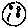
Label: moon